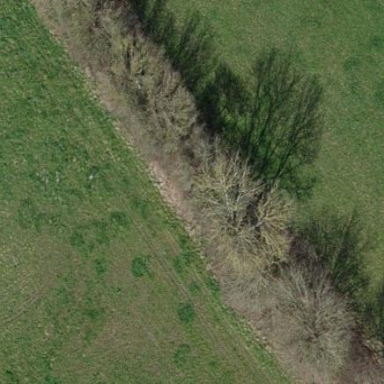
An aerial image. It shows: Patch of scrub vegetation.